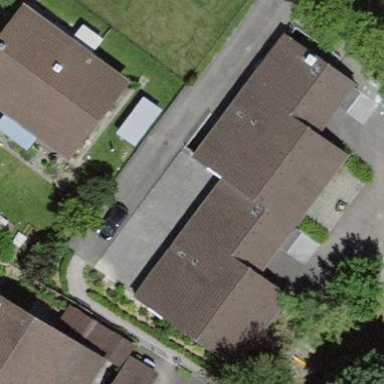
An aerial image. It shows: Kindergarten building.